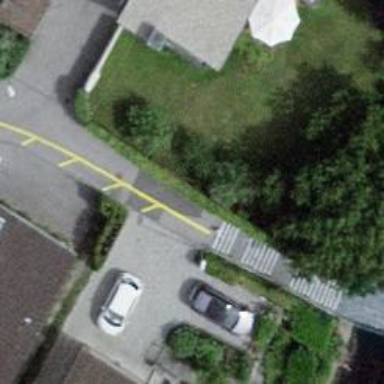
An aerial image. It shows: Set of steps on the road.